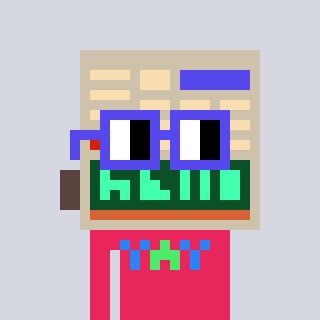
a pixel art character with square blue glasses, a calculator-shaped head and a redpinkish-colored body on a cool background